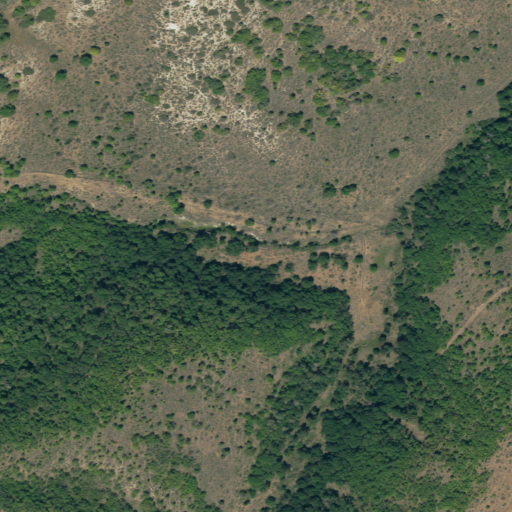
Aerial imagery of valley in Utah named Spring Hollow containing shrub and deciduous forest